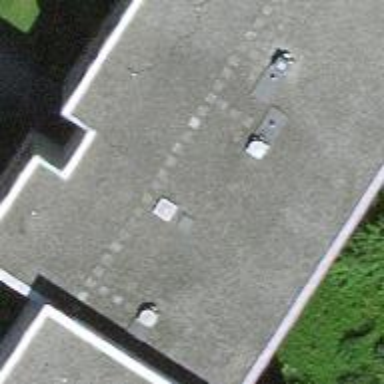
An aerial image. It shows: Image showing building with apartments.